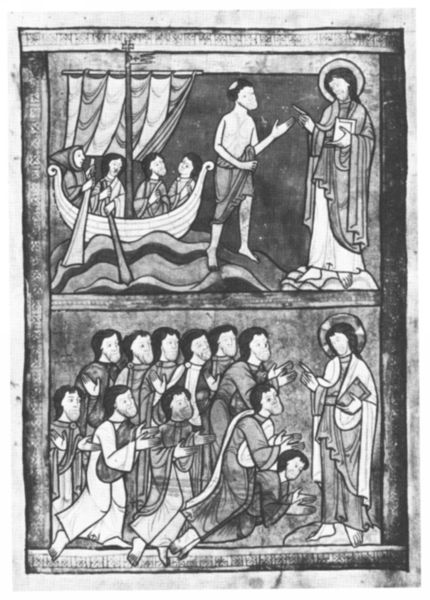
Titel: Psalter
Institution: London, British Library
Schlagwörter: fuß, meer, wasser, weiß, menschen, see, fenster, grau, schwarz, alt, bibel, rahmen, kirche, boot, ruder, schiff, segel, welle, wellen, fahne, fischer, ruderboot, ruderer, rudern, warten, buch, kreuz, religion, barfuß, seite, schwarzweiß, knien, beten, heiligenschein, nimbus, christus, jesus, flehen, segen, predigt, jünger, heilig, taufe, anbetung, christen, gloriole, petrus, szenen, ikone, tonsur, überfahrt, wunder, genezareth, zwei teile